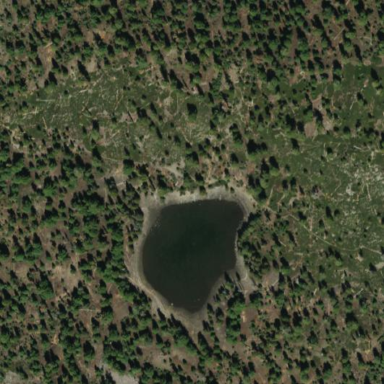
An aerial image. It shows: Serene lake surrounded by nature.